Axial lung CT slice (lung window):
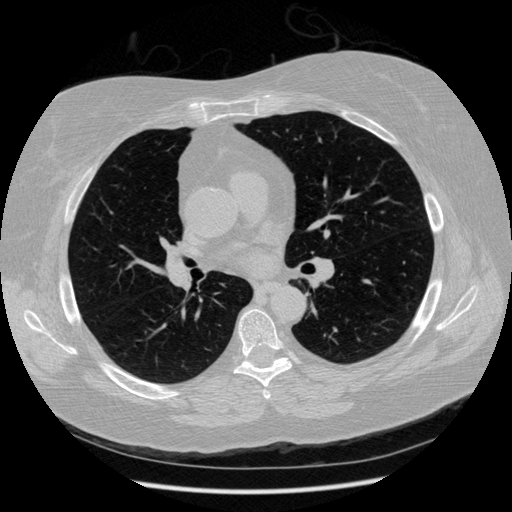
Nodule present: no